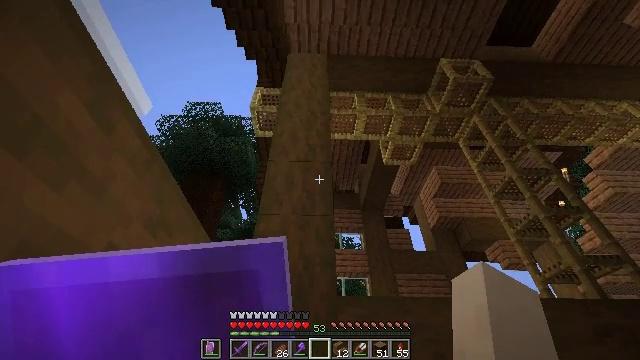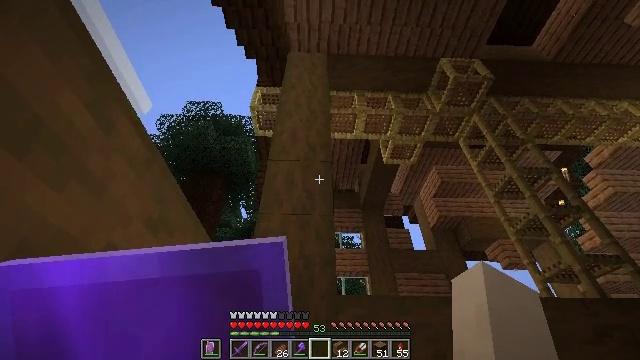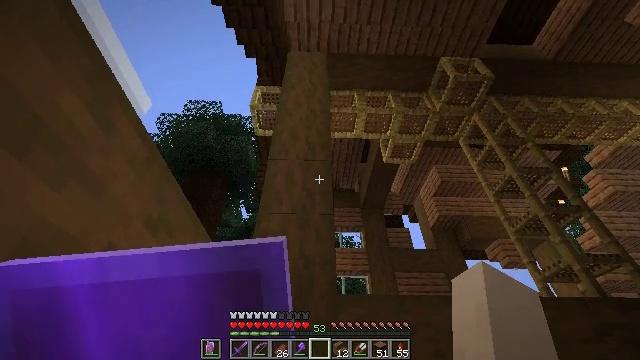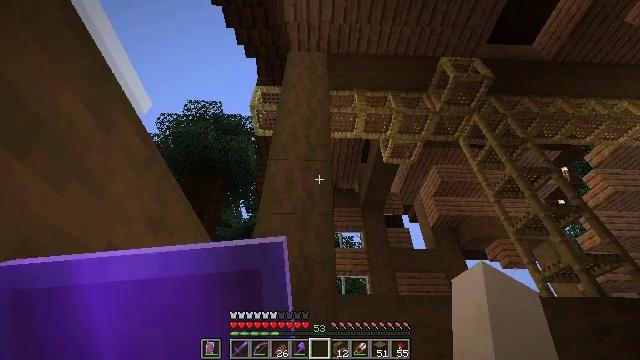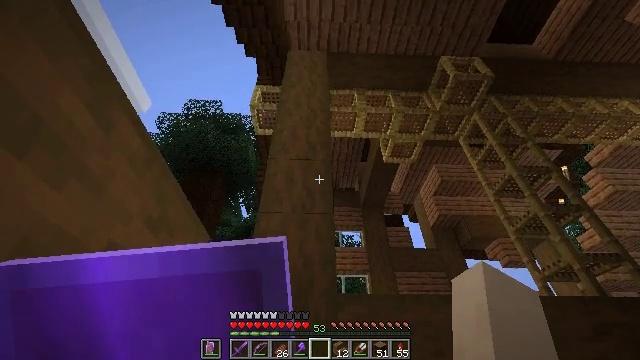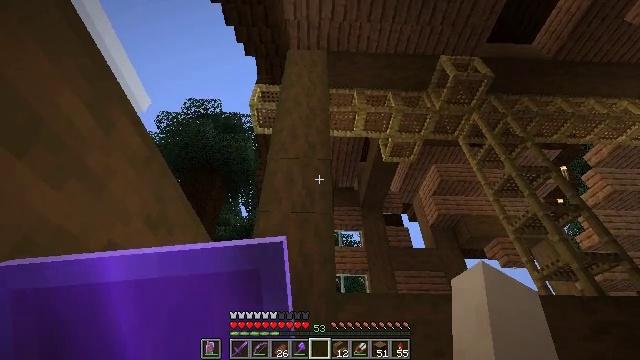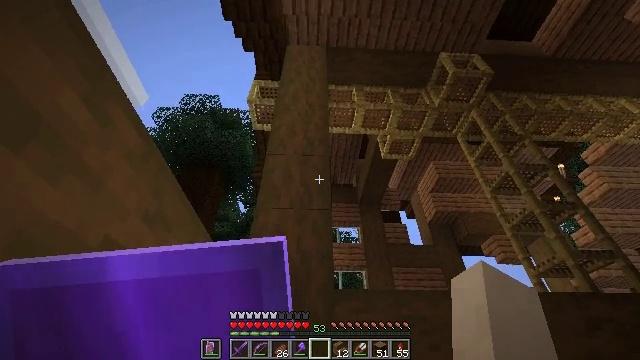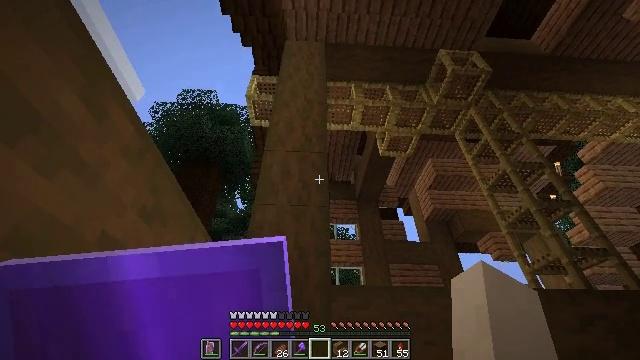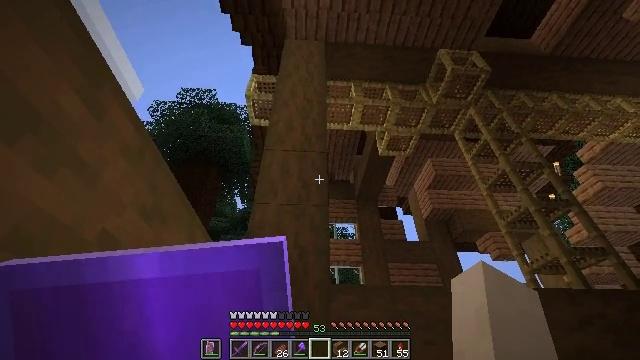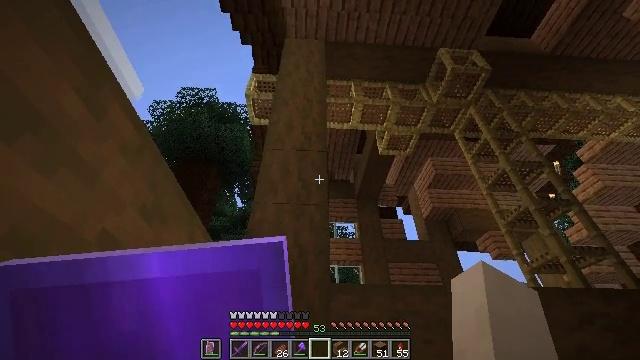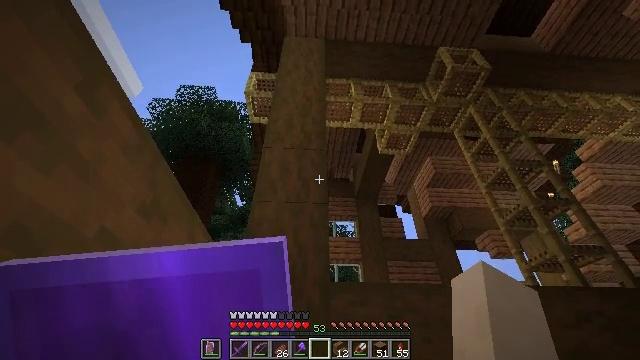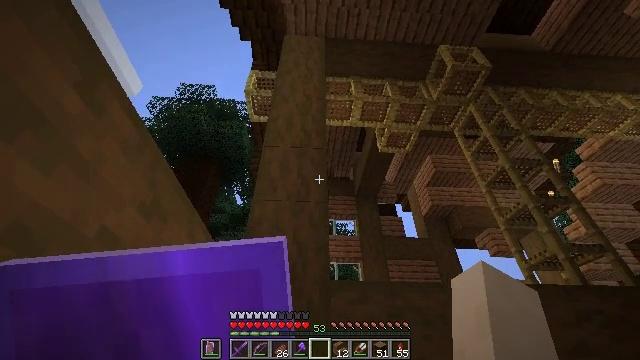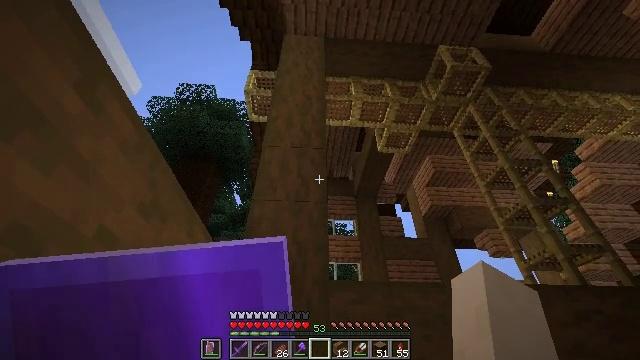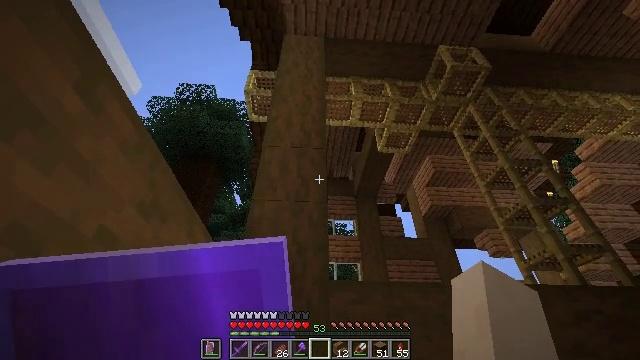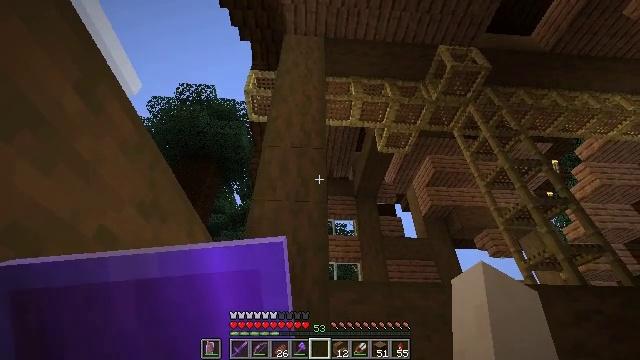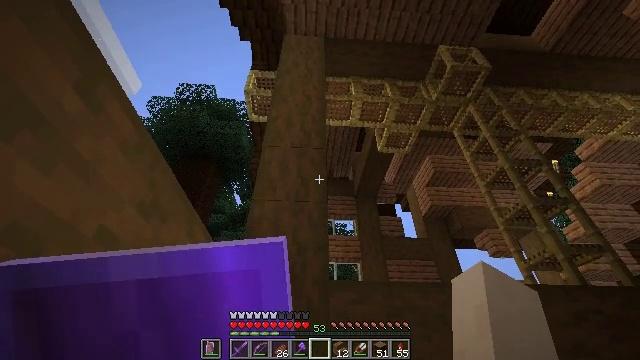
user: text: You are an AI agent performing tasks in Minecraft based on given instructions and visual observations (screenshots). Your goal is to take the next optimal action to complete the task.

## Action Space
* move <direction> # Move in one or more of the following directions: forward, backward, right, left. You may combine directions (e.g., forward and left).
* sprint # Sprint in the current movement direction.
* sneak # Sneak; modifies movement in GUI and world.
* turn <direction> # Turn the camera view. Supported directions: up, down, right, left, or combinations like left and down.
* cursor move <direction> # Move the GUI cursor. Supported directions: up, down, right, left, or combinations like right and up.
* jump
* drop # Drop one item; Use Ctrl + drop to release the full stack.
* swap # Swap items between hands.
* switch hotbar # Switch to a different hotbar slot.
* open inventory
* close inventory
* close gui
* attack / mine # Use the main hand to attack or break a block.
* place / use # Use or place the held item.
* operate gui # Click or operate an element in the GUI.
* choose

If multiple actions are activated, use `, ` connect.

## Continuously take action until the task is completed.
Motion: motion action
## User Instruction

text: Break the oak slab to get it back.
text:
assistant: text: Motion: no_op
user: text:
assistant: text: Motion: no_op
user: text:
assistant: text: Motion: no_op
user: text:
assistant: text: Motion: no_op
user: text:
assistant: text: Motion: no_op
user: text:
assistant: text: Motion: no_op
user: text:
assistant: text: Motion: no_op
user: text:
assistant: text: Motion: no_op
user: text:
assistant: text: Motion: no_op
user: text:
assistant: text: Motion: no_op
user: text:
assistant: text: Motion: no_op
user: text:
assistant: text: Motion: no_op
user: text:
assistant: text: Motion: no_op
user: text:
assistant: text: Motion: no_op
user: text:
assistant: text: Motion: no_op
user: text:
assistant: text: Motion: no_op
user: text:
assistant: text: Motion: no_op
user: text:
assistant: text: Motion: no_op
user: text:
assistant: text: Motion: no_op
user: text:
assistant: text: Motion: no_op
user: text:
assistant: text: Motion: turn right and down
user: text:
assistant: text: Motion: turn right and down
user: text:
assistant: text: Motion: turn right and down
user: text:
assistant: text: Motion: turn down
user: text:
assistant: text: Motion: no_op
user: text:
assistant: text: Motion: no_op
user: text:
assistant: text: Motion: no_op
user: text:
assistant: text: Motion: no_op
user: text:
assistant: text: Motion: no_op
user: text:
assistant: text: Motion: turn right and down